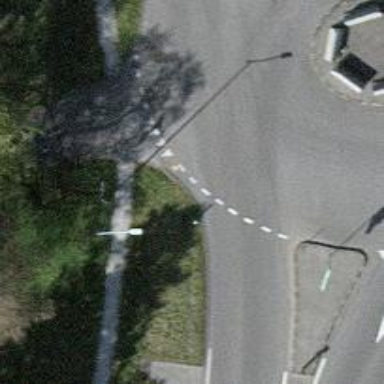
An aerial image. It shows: Secondary road.